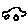
Label: car